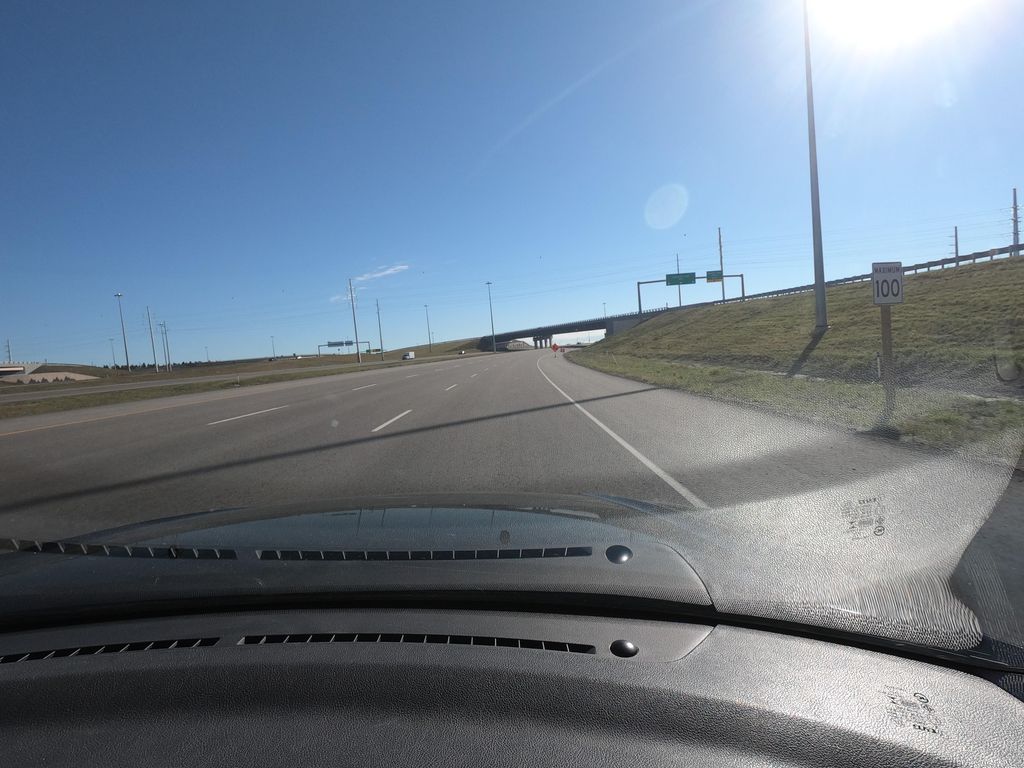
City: calgary